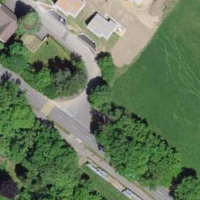
EUNIS habitat code: 25
Species observed at this site:
Phytolacca americana